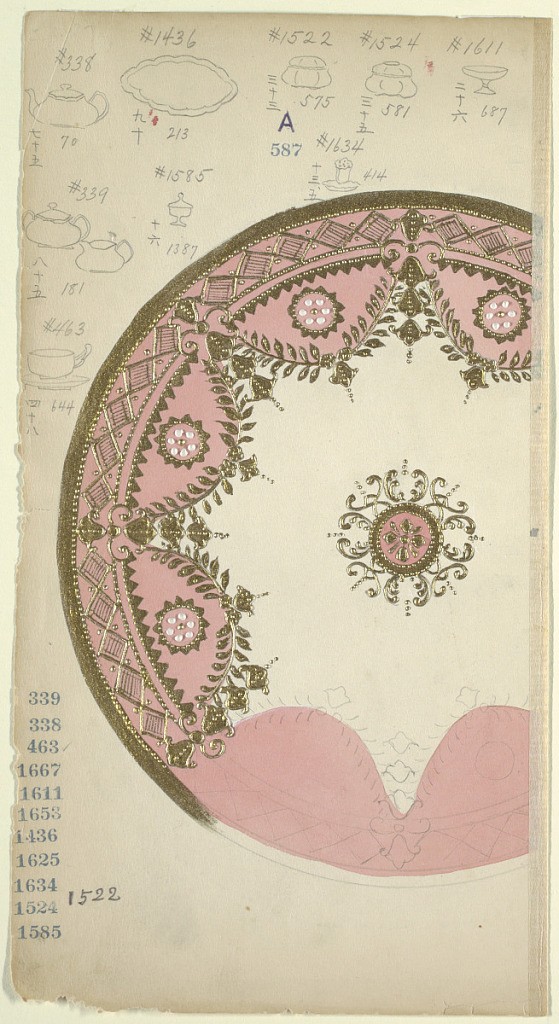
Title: Design for a Plate
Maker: Noritake, Japan and New York, New York, USA
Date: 1880–1910
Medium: Brush and gold, pink, white gouache, graphite on cream paper
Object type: Drawing
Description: Design for a plate that is mostly salmon-colored; border decorated in scallop form garlands, rim, and rhomboid pattern in gold. Several tableware sketches in graphite upper margin.